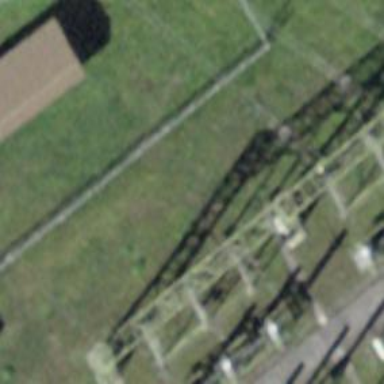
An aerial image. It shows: Power line with three cables.